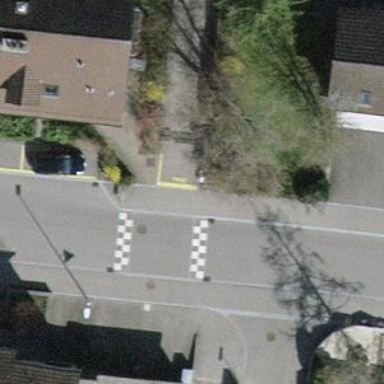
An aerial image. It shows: Traffic calming hump on the road.